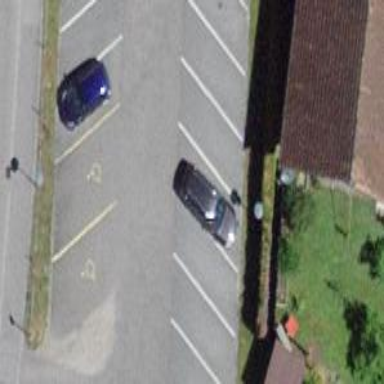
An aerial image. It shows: Parking area with surface.